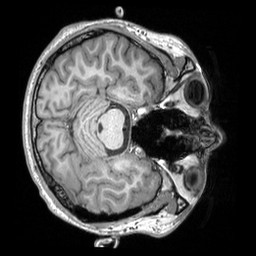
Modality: T1w
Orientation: axial
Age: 24
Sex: male
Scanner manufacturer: siemens
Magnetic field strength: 3 T
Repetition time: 2.53 s
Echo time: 0.00298 s